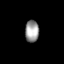
Tissue: prostate
Cell type: Fibroblasts
Senescence score: 0.7076
Nuclear area (px): 294
Mean DAPI intensity: 155.949